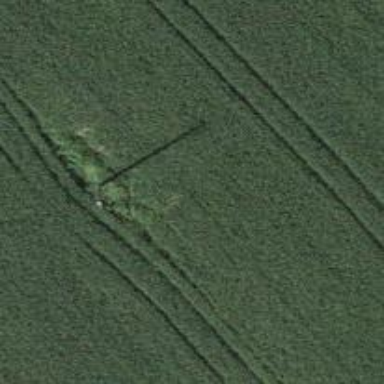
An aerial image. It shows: Power pole.